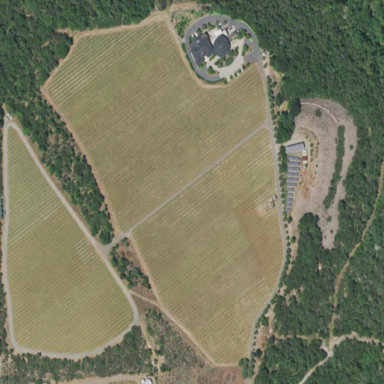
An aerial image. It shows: Vineyard with wine grapes as the crop.